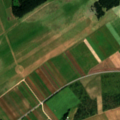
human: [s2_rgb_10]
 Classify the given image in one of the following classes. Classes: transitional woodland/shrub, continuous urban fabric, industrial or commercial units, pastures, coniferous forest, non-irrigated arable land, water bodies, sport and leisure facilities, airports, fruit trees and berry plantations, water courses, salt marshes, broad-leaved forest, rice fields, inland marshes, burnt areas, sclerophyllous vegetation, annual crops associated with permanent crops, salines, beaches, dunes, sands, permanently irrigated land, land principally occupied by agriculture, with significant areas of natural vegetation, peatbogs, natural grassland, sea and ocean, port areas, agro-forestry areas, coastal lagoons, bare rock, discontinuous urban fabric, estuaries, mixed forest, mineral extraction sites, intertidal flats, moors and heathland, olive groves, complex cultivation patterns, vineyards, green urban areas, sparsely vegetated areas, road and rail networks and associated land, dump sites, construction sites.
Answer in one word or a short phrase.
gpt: sport and leisure facilities, non-irrigated arable land, pastures, complex cultivation patterns, coniferous forest